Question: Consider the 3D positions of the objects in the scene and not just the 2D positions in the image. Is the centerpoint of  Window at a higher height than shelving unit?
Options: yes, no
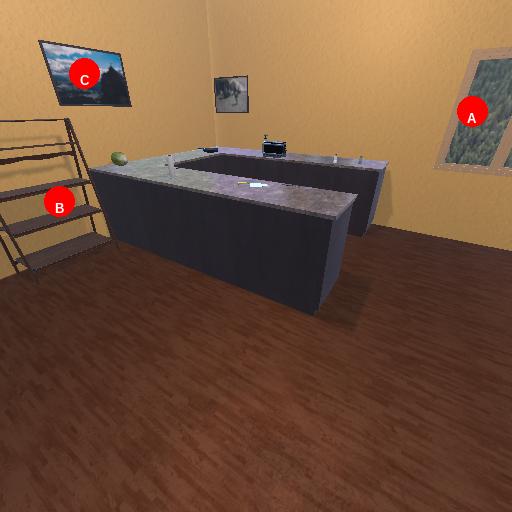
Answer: yes